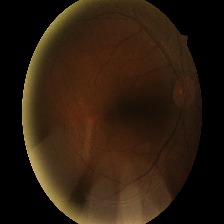
Diabetic retinopathy grade: Moderate